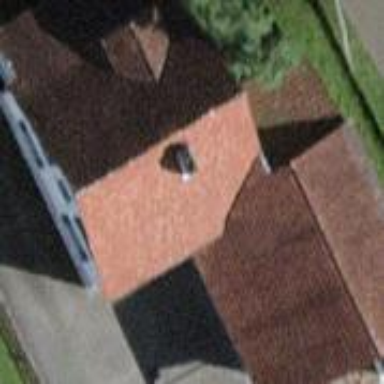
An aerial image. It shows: Detached building.